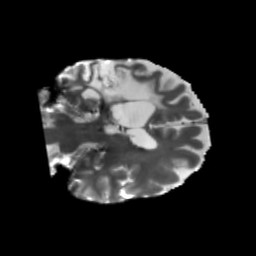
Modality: T2w
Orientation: coronal
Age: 46
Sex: male
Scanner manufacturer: siemens
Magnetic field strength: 3 T
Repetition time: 5.25 s
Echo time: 0.08 s